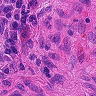
Metastatic tissue present: no